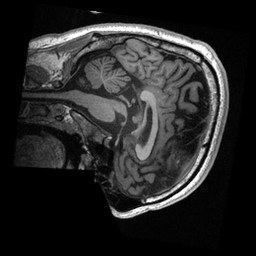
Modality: T1w
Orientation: sagittal
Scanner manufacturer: ge
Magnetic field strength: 3 T
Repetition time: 0.007708 s
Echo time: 0.002944 s